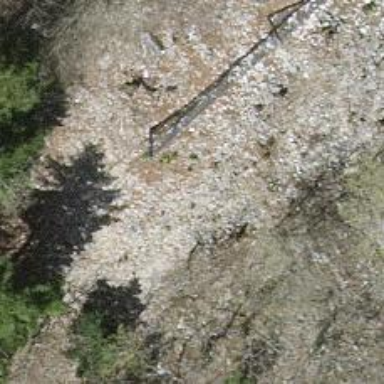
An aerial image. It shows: Cliff in nature.